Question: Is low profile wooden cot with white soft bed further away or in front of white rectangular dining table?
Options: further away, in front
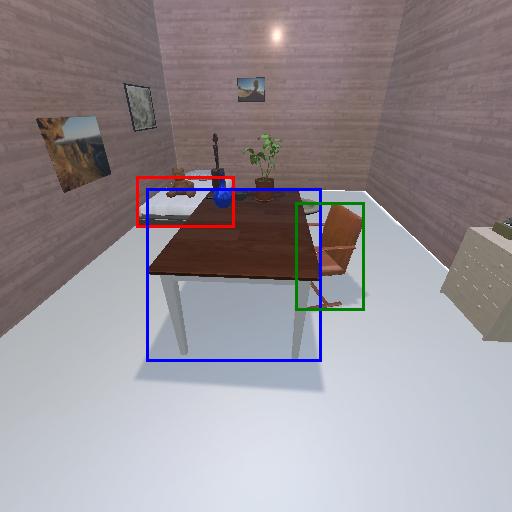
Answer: further away